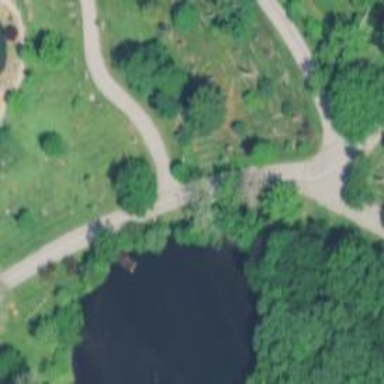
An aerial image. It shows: Memorial site with historic significance.